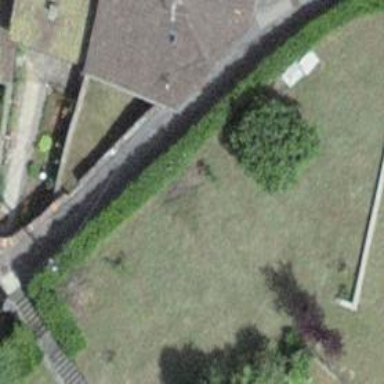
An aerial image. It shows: Footway with surface made of sett.